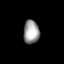
Tissue: lung
Cell type: Endothelial cells
Senescence score: 0.5753
Nuclear area (px): 366
Mean DAPI intensity: 156.109